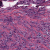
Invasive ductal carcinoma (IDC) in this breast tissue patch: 1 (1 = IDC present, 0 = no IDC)